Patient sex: M
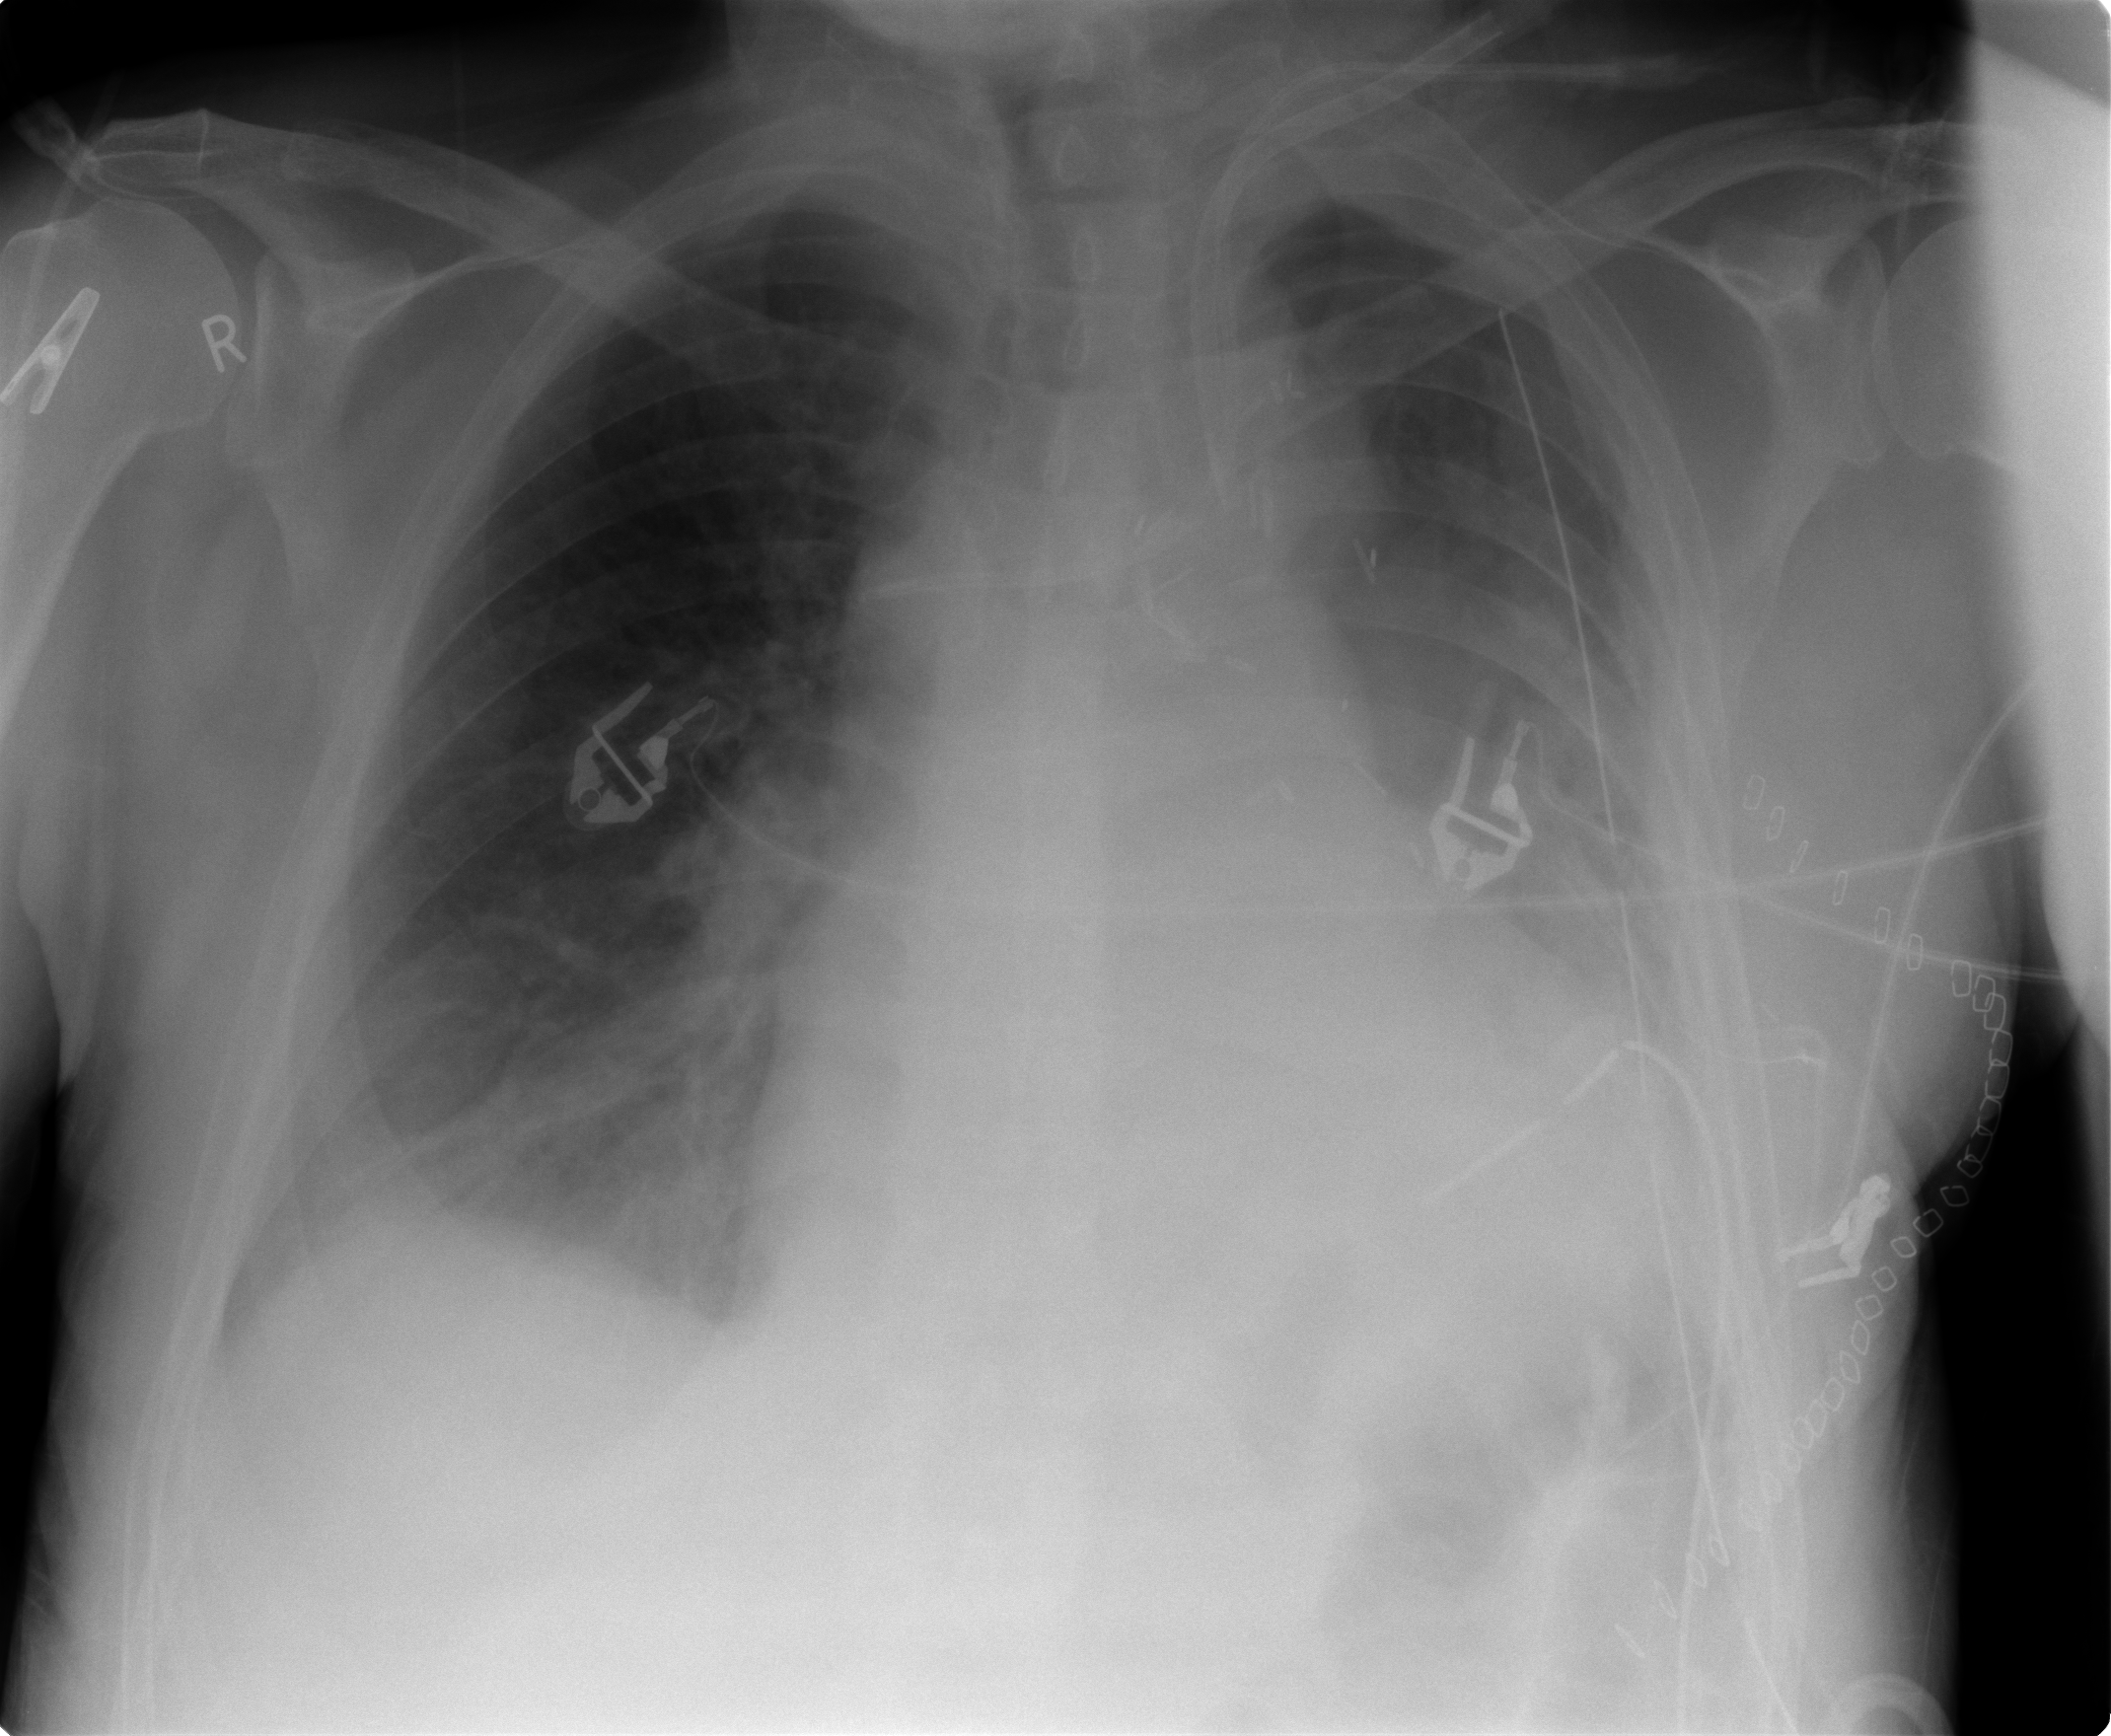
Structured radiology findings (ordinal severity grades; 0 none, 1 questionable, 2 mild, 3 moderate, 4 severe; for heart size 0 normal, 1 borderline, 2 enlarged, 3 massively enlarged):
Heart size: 2
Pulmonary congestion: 0
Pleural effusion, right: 2
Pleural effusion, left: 3
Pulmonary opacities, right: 0
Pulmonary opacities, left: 0
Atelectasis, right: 2
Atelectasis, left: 2